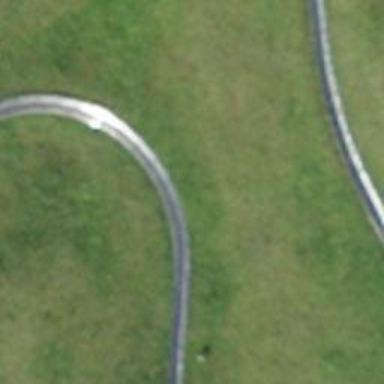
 creating thrilling sport experience for visitors."